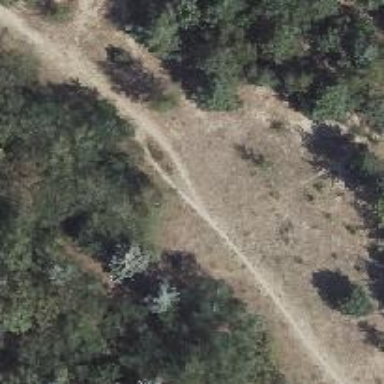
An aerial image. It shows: Sandy path.